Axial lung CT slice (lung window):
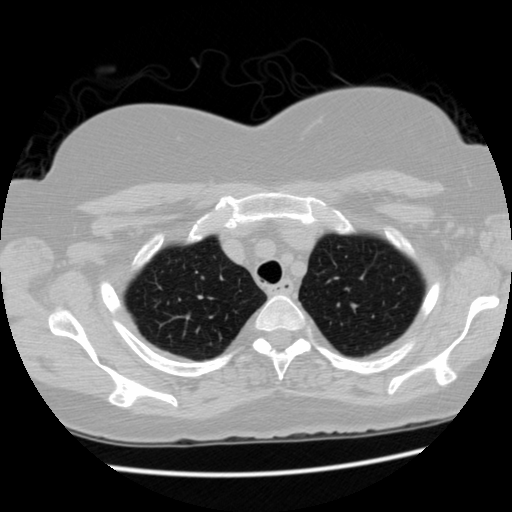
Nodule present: no